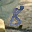
Label: 8